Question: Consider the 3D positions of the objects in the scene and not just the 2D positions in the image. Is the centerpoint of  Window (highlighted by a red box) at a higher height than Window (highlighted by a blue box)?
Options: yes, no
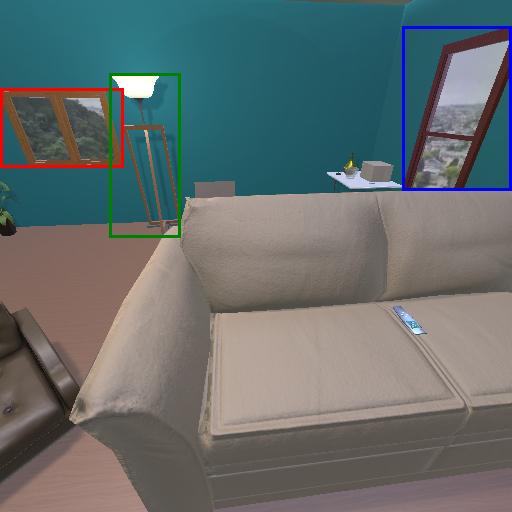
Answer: yes